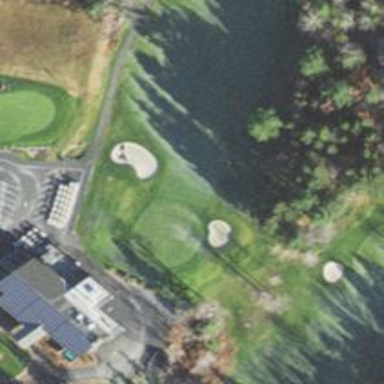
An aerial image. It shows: View of golf hole.